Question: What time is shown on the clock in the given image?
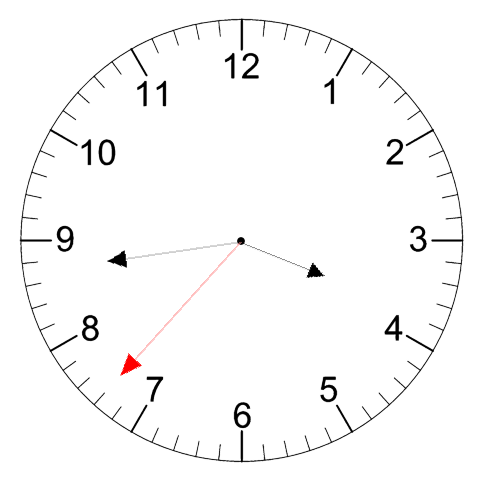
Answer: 03:43:37